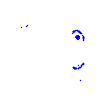
Particle: kaon